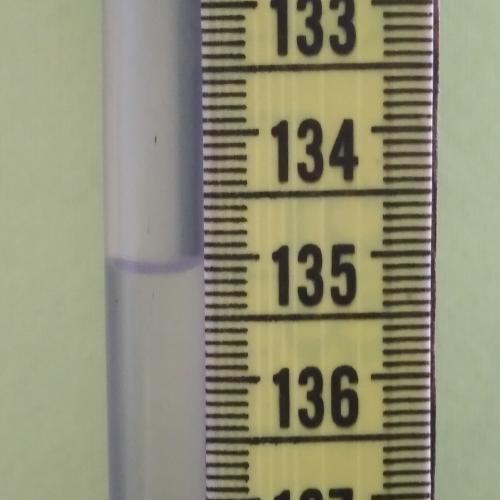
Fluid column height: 135.1 cm